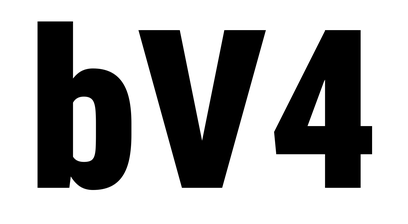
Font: Roboto_Condensed_Black